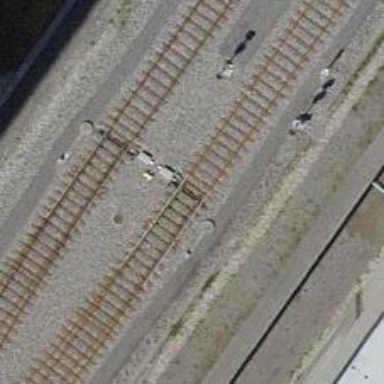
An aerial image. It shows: Railway switch.